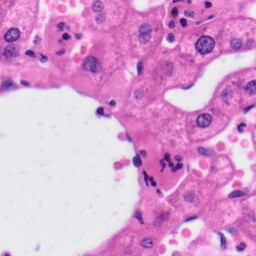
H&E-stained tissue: Liver